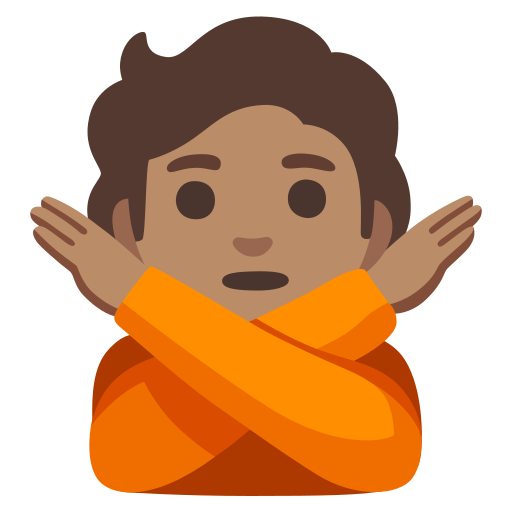
Emoji: 🙅🏽